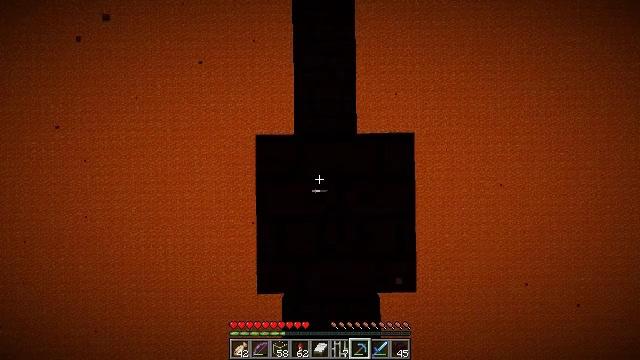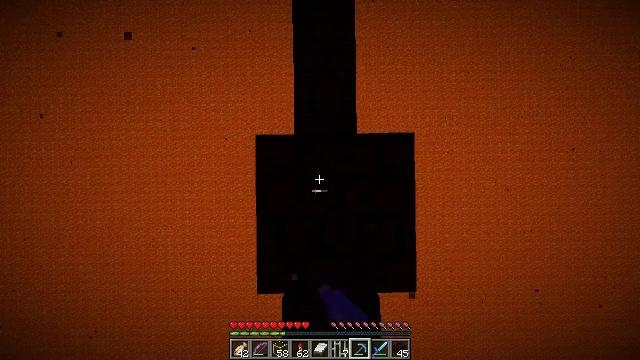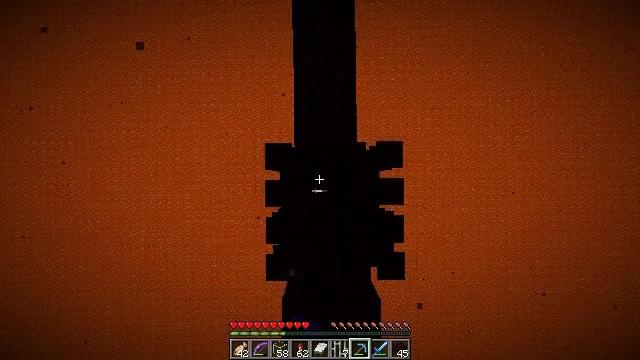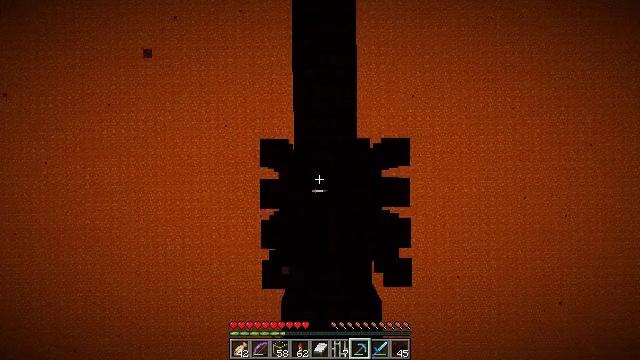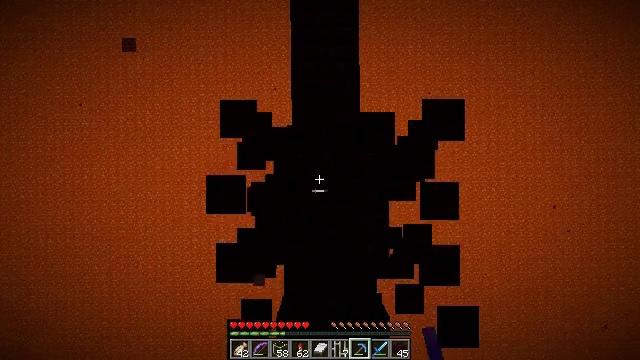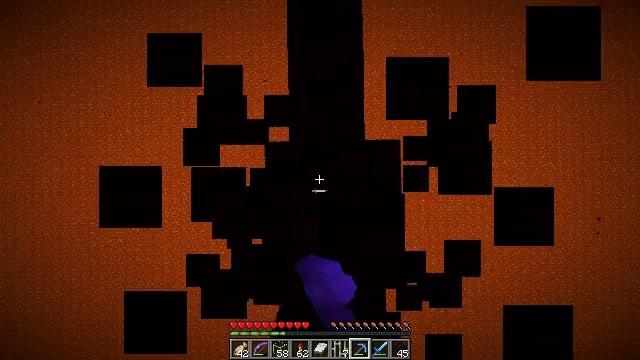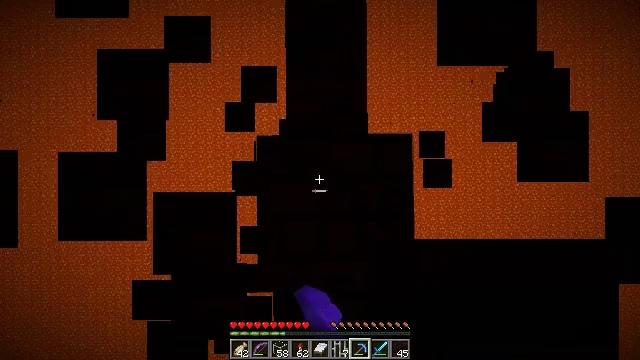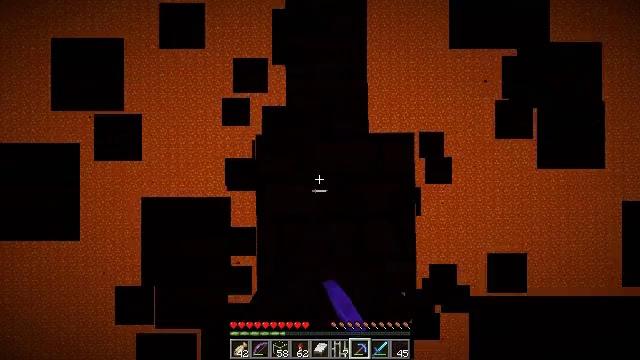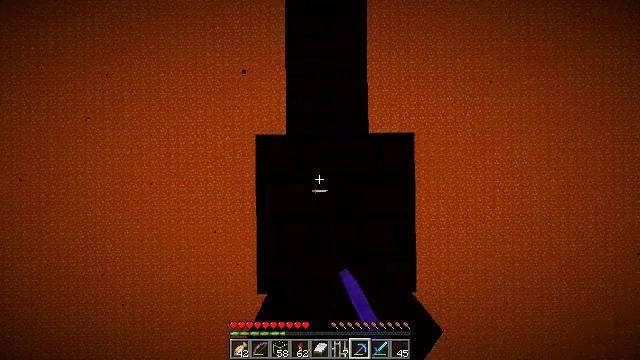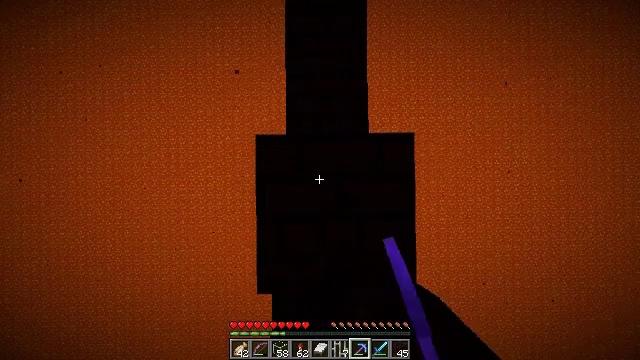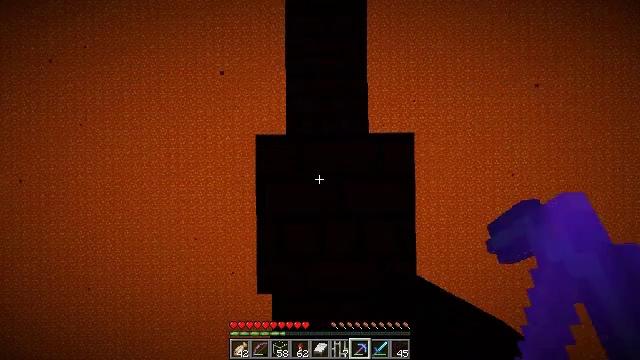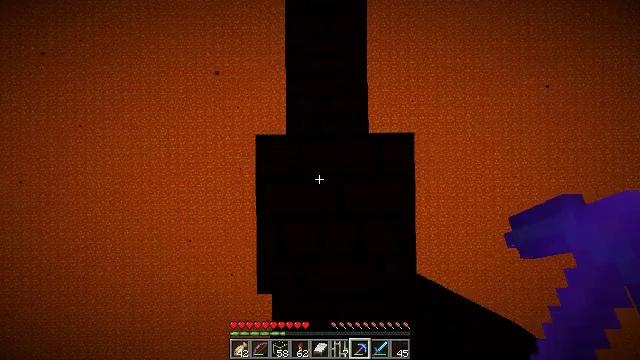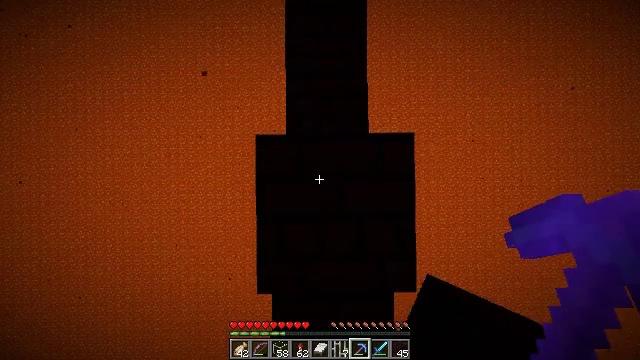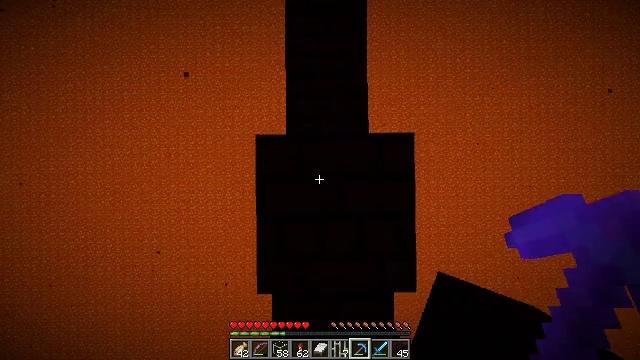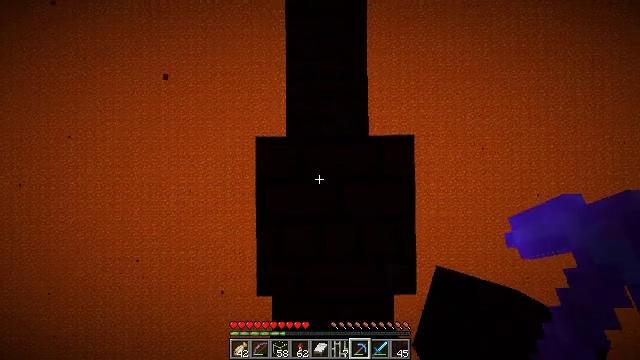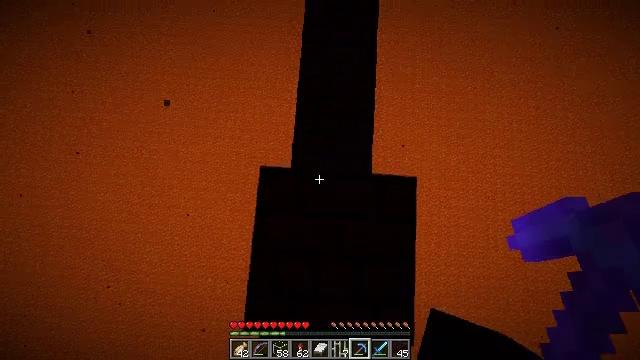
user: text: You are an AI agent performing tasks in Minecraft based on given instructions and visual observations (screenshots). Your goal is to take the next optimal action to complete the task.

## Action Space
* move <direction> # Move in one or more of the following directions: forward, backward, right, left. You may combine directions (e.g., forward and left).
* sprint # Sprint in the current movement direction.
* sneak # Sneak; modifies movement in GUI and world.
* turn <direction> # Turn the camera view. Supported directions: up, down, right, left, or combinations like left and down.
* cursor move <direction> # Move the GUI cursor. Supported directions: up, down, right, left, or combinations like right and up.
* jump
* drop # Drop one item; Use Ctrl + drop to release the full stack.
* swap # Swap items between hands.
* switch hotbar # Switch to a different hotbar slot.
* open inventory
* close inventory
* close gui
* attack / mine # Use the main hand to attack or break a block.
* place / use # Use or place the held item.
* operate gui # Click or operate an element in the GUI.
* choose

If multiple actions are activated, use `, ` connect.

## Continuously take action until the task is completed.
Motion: motion action
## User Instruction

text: Break the nether bricks in a fortress.
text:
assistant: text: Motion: attack / mine
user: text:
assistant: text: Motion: attack / mine
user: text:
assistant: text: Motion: attack / mine
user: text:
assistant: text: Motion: attack / mine
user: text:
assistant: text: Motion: no_op
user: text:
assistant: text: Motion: no_op
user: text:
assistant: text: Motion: no_op
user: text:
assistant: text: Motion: no_op
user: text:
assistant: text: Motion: no_op
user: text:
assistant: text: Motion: no_op
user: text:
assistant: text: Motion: no_op
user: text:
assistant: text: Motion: no_op
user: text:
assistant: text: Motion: no_op
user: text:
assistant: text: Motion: no_op
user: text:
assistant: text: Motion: turn left and up
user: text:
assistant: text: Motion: turn left and up
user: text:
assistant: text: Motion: turn left and up
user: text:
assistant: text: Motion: turn left and up
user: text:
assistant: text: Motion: turn left and up
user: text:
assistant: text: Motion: turn left and up
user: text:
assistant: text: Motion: turn left
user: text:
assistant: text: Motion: turn left
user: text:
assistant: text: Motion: turn left
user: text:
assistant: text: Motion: turn left and up
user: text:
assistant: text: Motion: turn left and up
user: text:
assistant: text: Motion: no_op
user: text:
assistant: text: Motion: no_op
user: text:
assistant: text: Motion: no_op
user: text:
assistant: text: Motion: turn left
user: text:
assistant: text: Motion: turn left